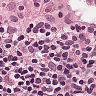
Metastatic tissue present: no